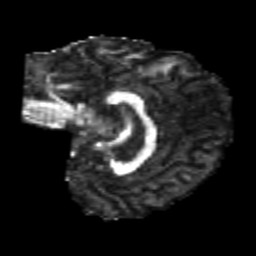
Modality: FA
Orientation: sagittal
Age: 26
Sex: female
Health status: healthy
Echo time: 0.074 s